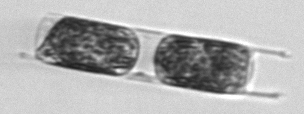
Label: Hemiaulus